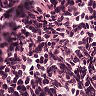
Metastatic tissue present: no